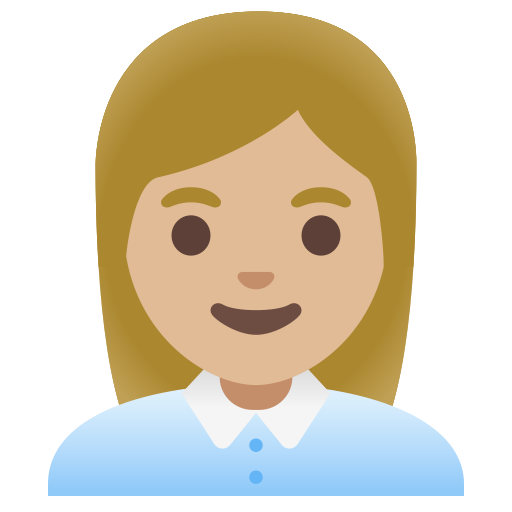
Emoji: 👩🏼‍💼